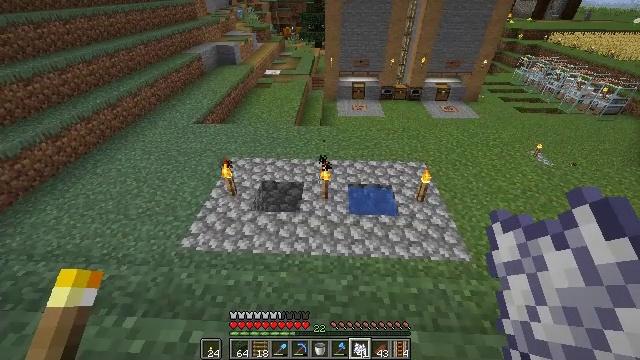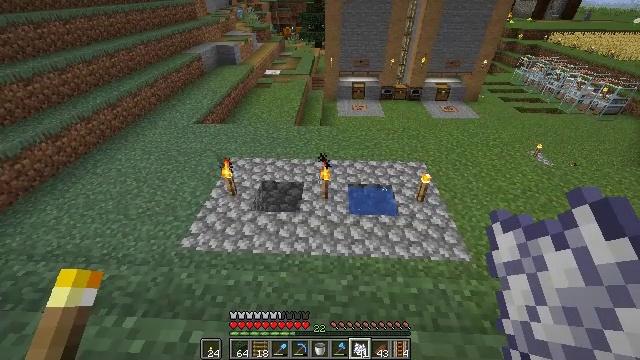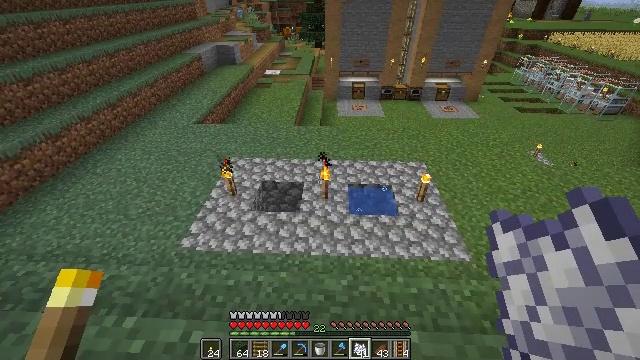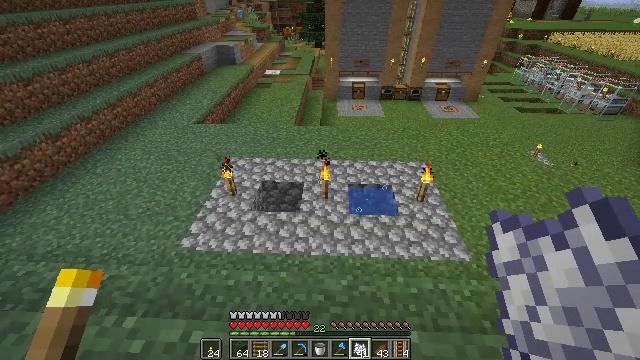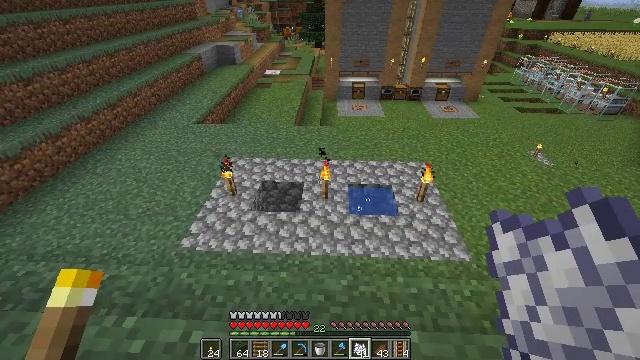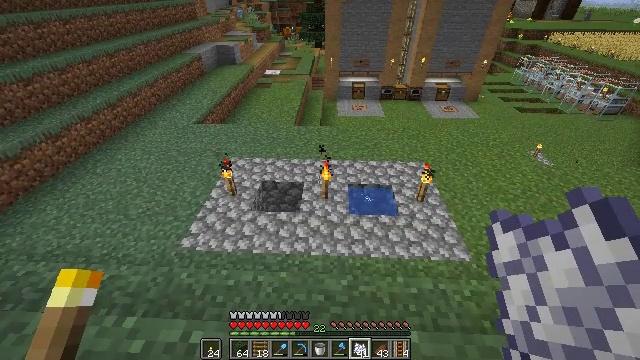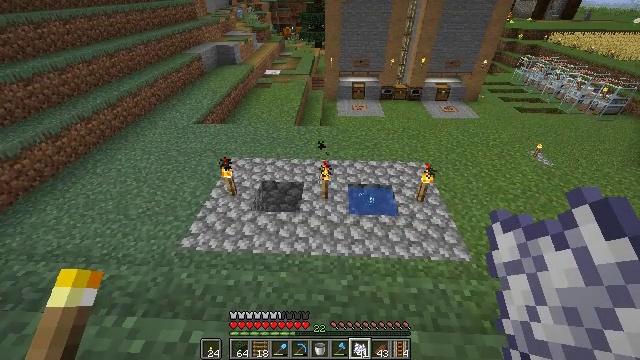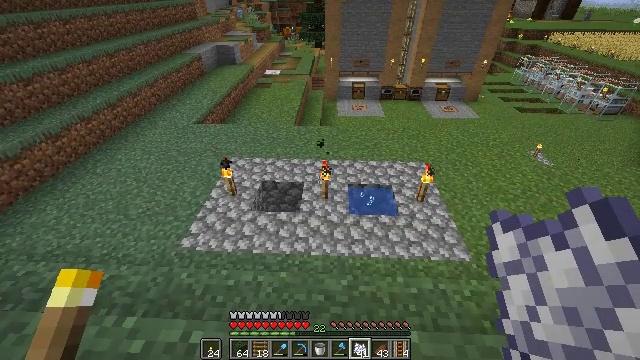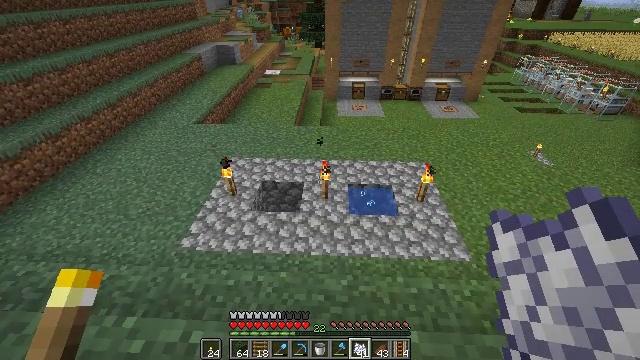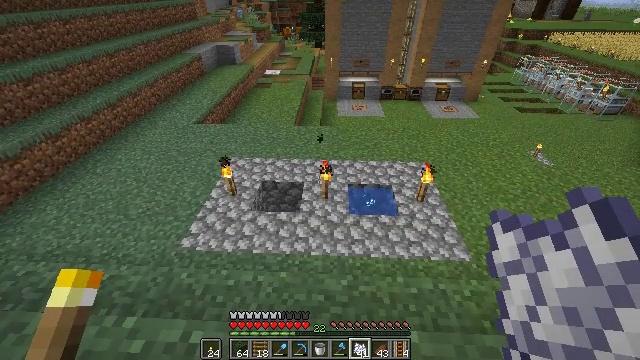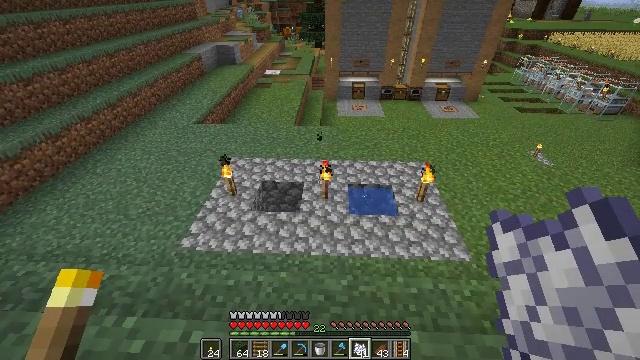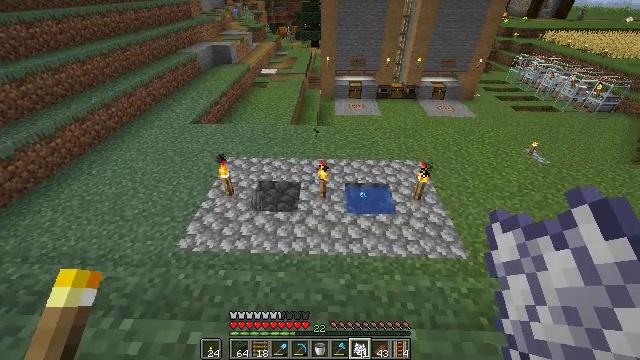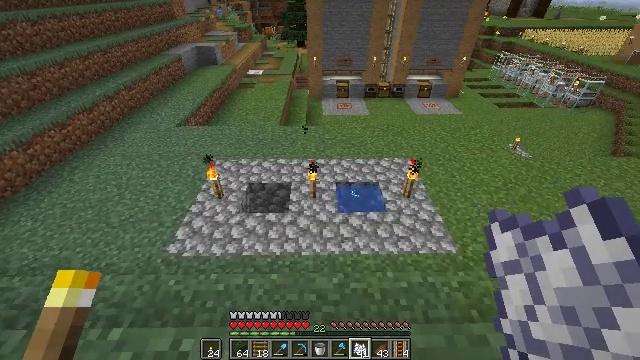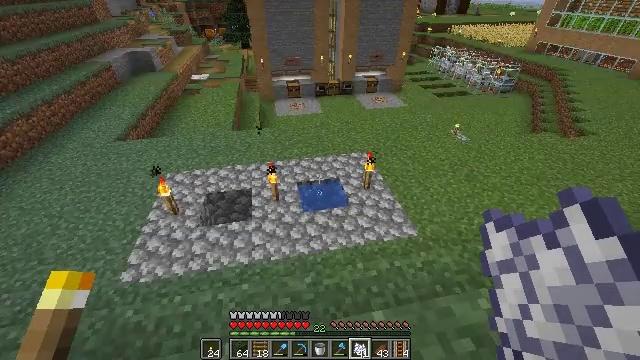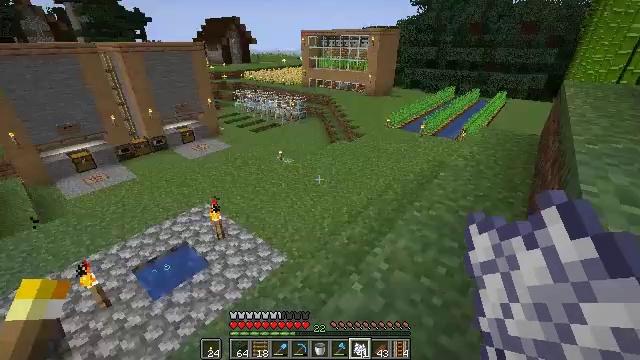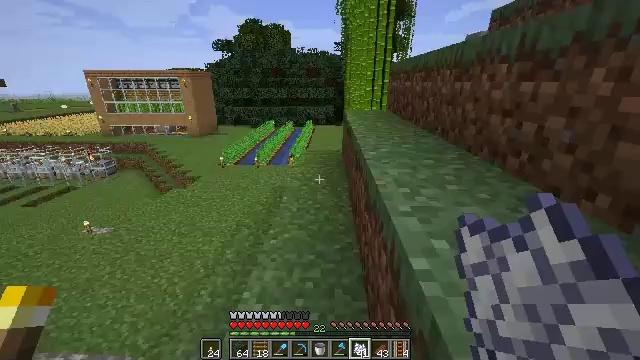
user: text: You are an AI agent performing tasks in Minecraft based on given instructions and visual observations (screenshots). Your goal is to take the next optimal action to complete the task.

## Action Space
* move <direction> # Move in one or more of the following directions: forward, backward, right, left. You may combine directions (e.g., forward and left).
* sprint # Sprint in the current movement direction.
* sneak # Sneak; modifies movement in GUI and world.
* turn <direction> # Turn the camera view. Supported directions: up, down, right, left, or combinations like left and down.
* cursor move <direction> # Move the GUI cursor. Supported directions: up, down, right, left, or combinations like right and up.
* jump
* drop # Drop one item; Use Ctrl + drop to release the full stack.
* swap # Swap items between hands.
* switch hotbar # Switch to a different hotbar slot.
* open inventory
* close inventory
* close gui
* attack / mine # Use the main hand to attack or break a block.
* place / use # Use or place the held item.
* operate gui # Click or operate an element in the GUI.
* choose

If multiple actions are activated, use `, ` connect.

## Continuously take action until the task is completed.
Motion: motion action
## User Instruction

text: Retrieve the blue bed from the ground.
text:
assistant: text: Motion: no_op
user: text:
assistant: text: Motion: no_op
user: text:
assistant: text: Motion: no_op
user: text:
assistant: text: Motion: no_op
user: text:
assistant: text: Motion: no_op
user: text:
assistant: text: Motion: no_op
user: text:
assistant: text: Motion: no_op
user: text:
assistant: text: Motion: no_op
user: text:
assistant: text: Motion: no_op
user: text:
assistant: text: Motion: no_op
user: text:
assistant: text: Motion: no_op
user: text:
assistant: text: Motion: turn right
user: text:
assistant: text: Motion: turn right
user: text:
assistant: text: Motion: turn right and up
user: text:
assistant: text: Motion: move forward, turn right and up
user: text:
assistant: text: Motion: move forward, turn right and up
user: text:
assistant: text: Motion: move forward, turn right and up
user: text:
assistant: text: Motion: move forward, turn right and up
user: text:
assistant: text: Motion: move forward, turn right
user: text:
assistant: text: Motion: move forward
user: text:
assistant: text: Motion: move forward, jump
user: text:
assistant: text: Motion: move forward, jump
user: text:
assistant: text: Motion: move forward, jump
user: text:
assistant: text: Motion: move forward, turn left and down, jump
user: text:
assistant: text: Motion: move forward, turn right, jump
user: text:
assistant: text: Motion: move forward, turn right, jump
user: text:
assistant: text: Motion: move forward, turn right, jump
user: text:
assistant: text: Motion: move forward, turn right, jump
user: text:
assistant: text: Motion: move forward, turn right, jump
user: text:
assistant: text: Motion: move forward, sprint, turn right, jump